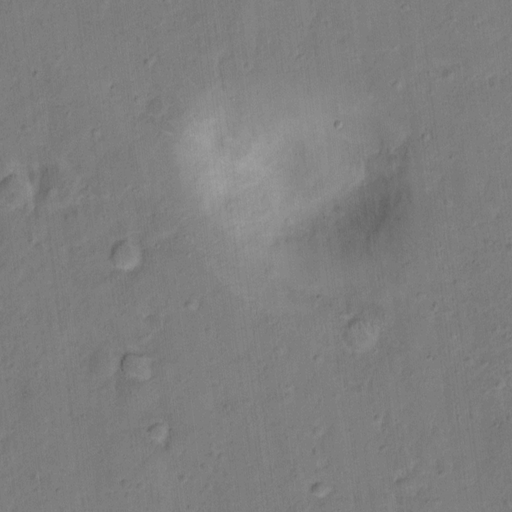
Classes present: Background